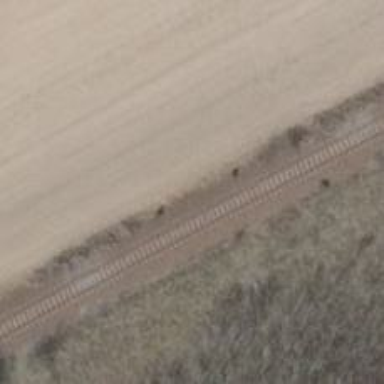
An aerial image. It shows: Railway with track class A.